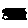
Label: hexagon